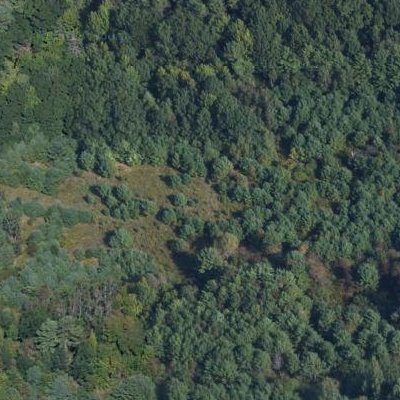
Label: eForest